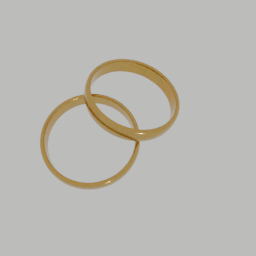
Label: decoration